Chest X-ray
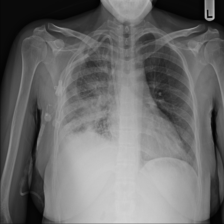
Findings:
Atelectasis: negative
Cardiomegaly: negative
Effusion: positive
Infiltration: positive
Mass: negative
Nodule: negative
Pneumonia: negative
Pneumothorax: negative
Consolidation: positive
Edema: negative
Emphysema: negative
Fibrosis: negative
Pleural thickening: positive
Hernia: negative